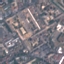
Land use / land cover: Residential